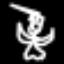
Label: angel